Field crop: maize
Growth stage: 2
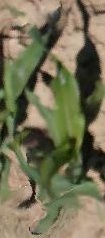
Species: maize